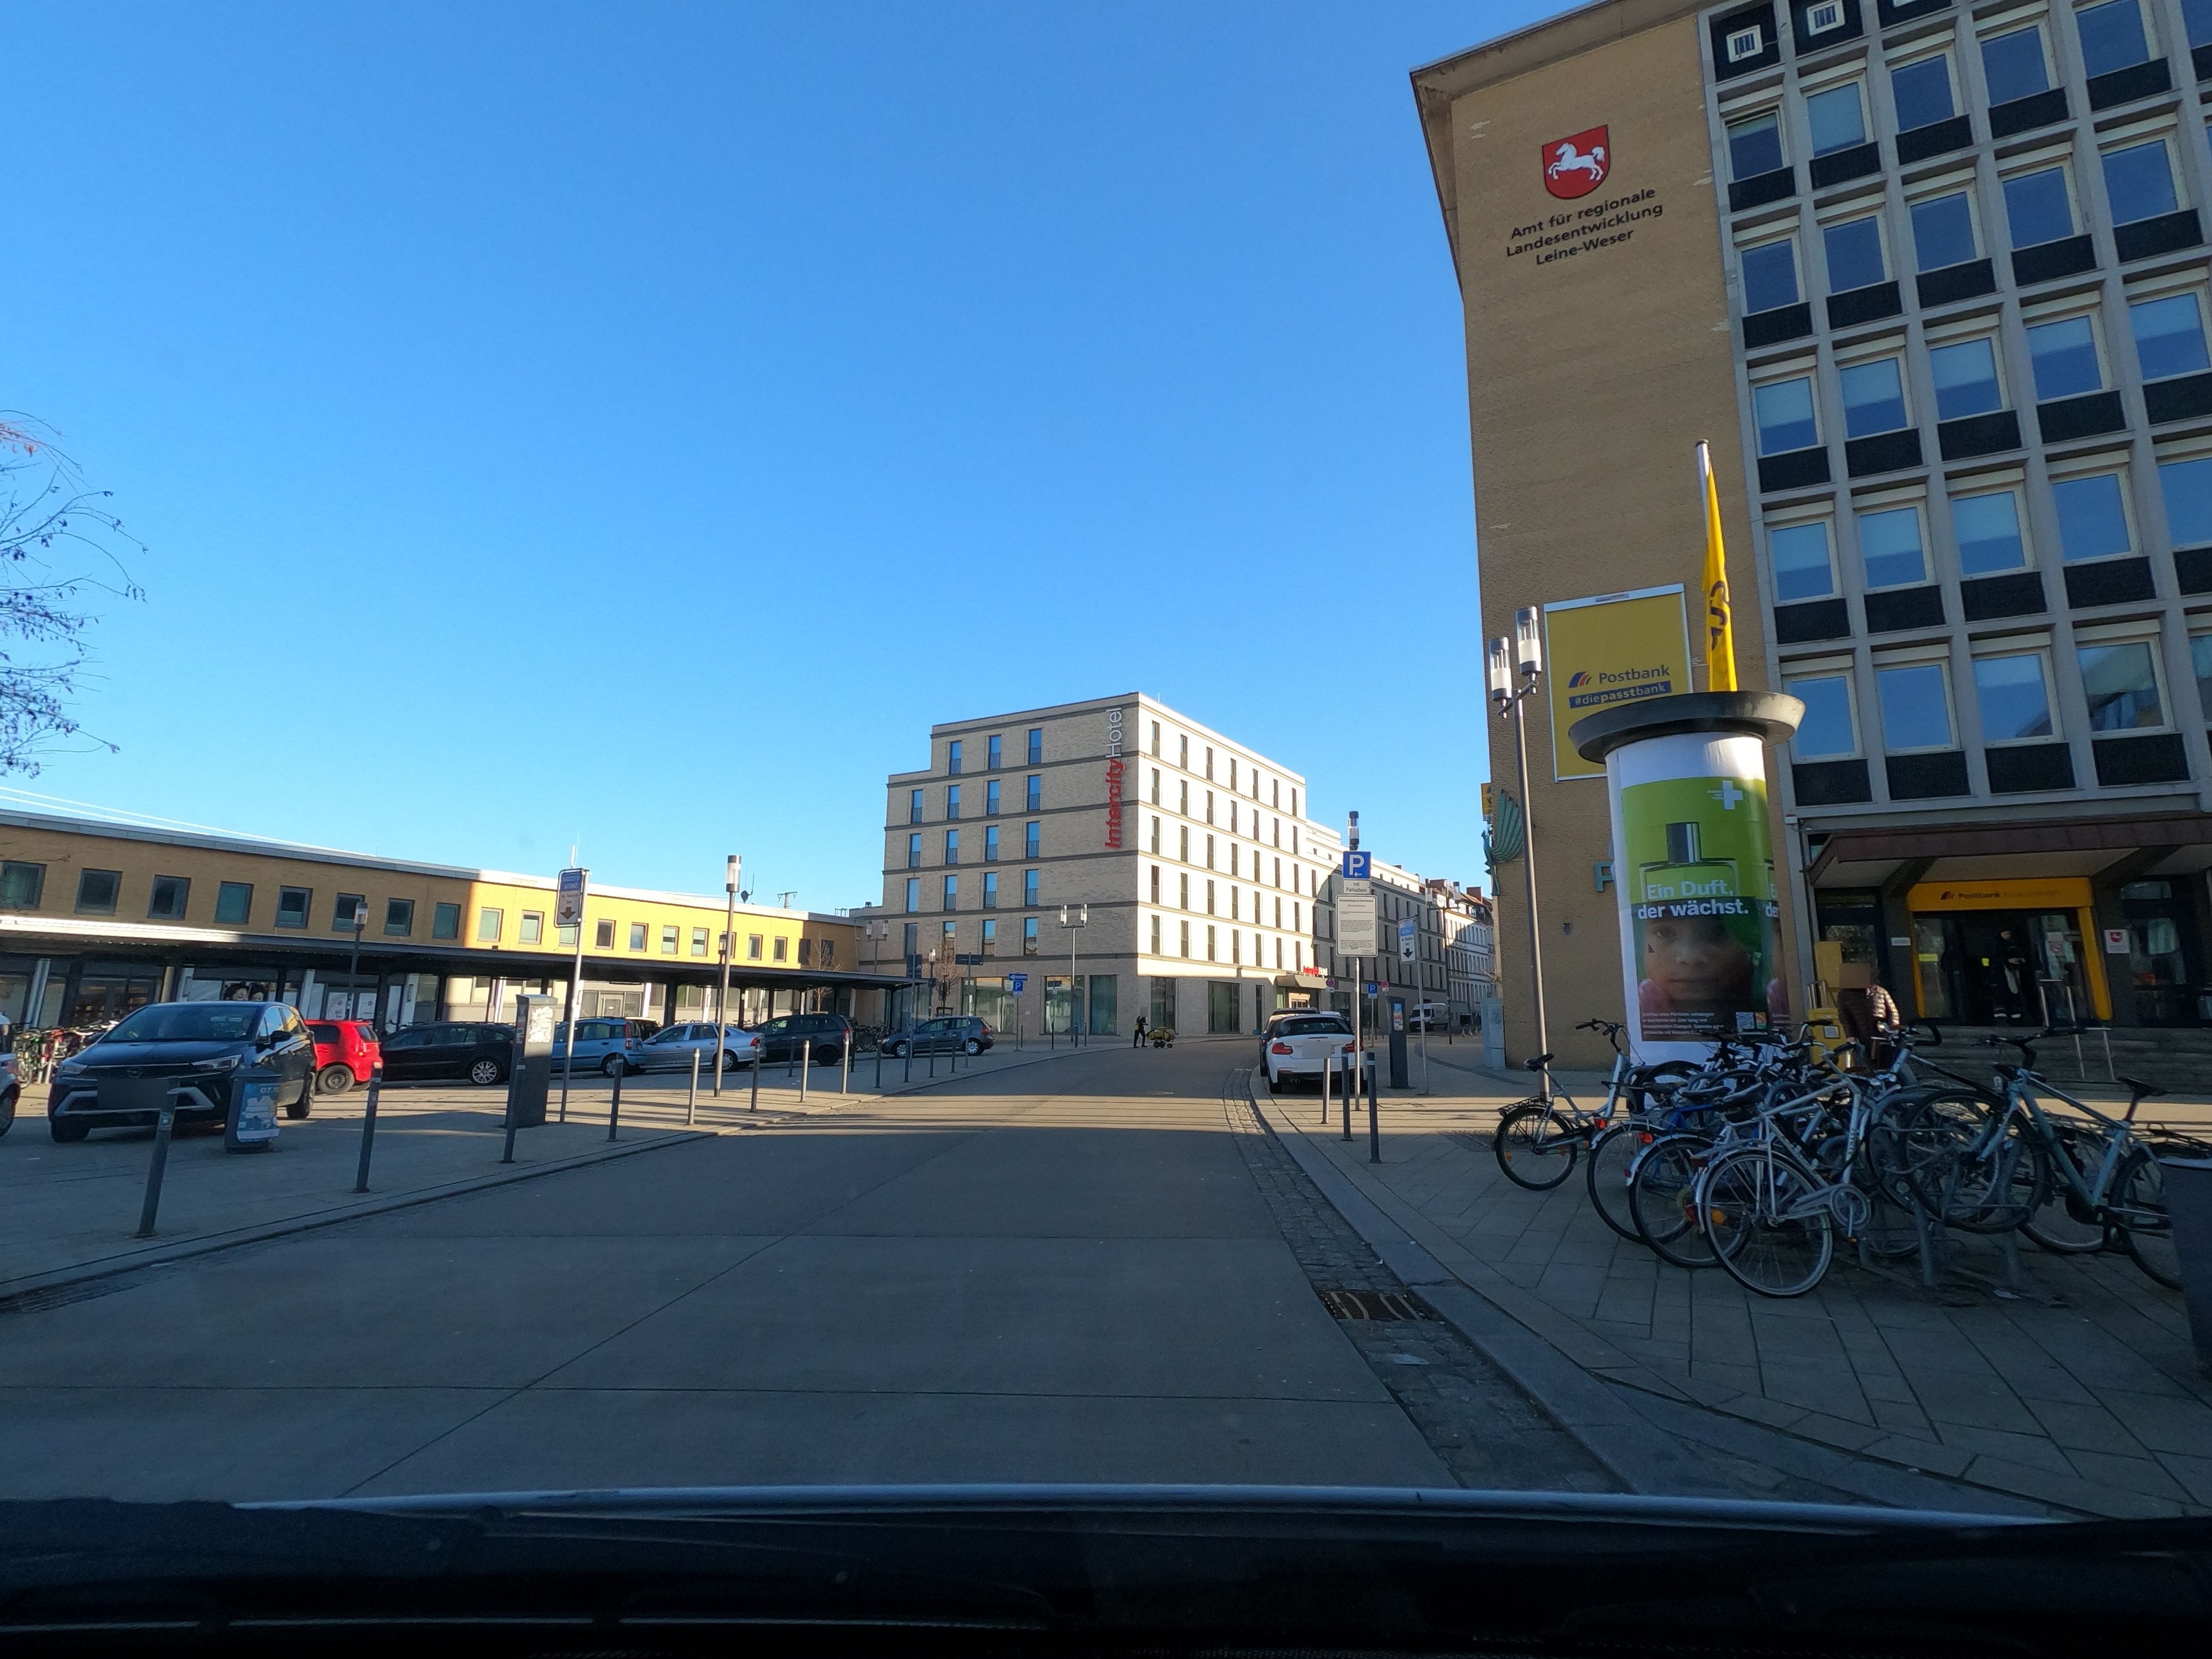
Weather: clear
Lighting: day
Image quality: good
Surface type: driving surface
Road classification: path, steps
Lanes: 2
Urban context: urban centre
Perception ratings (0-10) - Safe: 1.47, Lively: 7.88, Beautiful: 6.46, Boring: 4.67, Depressing: 4, Wealthy: 7.35